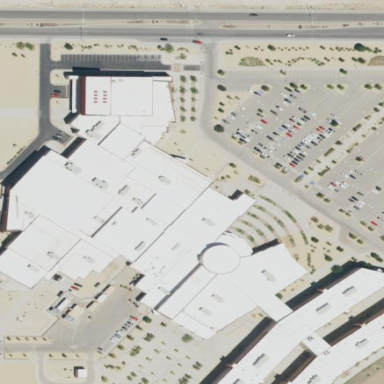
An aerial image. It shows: School building.